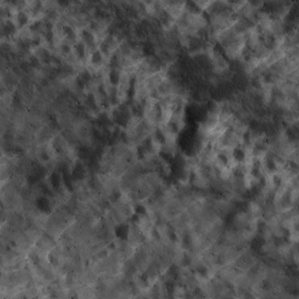
Label: non_frost